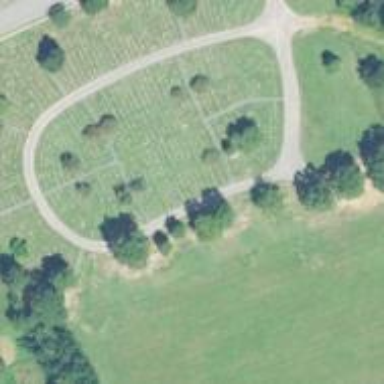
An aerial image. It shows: Cemetery.